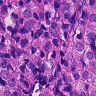
Metastatic tissue present: yes